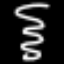
Label: squiggle